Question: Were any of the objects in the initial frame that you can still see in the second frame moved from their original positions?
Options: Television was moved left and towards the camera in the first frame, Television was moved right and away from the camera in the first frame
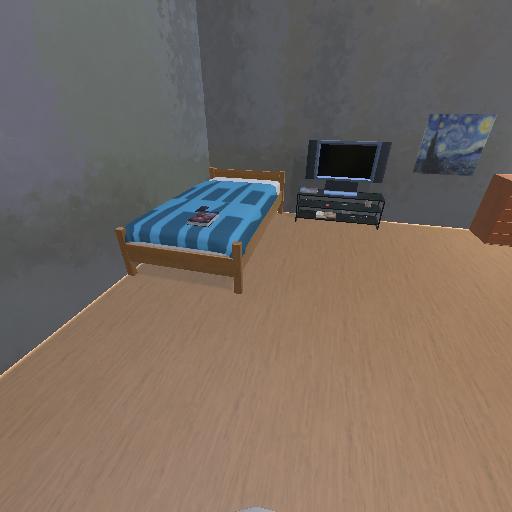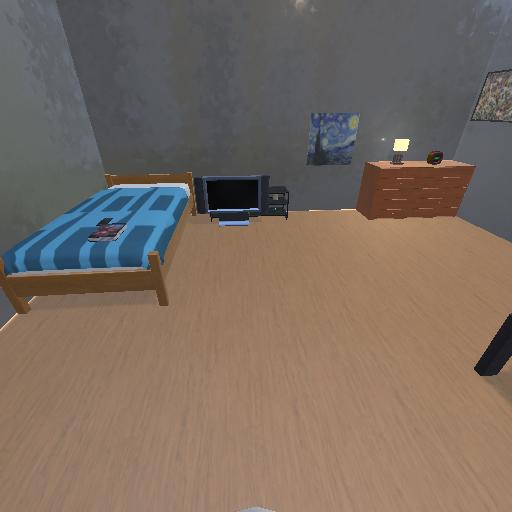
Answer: Television was moved left and towards the camera in the first frame